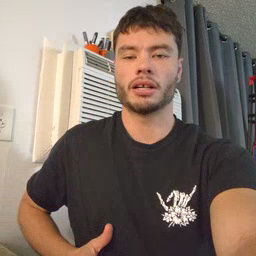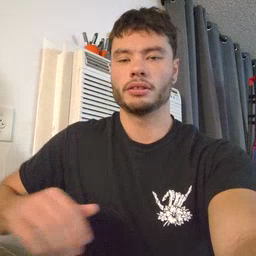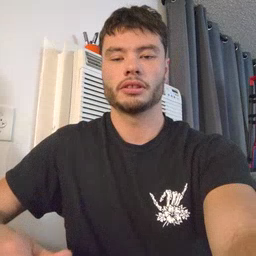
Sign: beside